Aerial crown-view tile of a tropical tree (Barro Colorado Island, Panama), acquired 20250616:
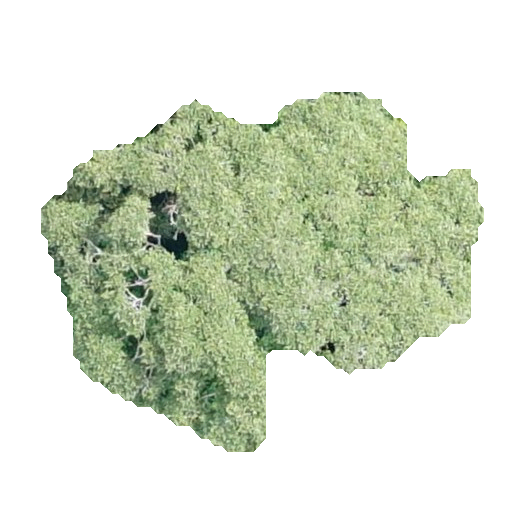
Species: Ficus insipida
GBIF accepted scientific name: Ficus insipida
Crown area: 150.601 m²